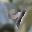
Label: 4